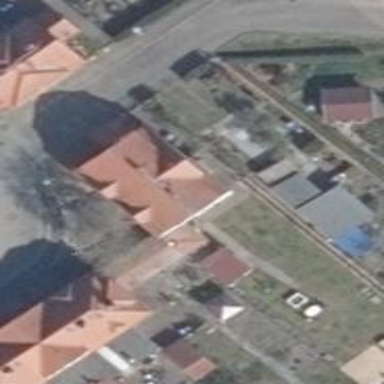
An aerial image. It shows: Gabled house with red roof.